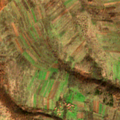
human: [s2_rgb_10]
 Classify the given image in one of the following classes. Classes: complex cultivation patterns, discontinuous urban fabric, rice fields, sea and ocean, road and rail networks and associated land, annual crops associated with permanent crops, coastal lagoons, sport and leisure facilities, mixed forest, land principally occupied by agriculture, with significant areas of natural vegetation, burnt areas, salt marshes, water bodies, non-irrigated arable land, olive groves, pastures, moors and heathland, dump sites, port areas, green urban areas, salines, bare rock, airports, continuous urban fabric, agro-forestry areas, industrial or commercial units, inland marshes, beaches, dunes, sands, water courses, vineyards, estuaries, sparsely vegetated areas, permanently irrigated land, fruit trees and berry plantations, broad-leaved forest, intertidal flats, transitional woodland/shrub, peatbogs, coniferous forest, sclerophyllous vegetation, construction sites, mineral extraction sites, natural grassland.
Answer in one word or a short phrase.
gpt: complex cultivation patterns, land principally occupied by agriculture, with significant areas of natural vegetation, broad-leaved forest, transitional woodland/shrub